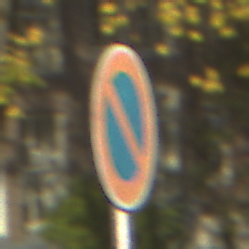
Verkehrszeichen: EingeschraenktesHalteverbot
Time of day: SunriseSunset
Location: Outdoor (Urban)
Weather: PartlyCloudy
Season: Autumn
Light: Natural